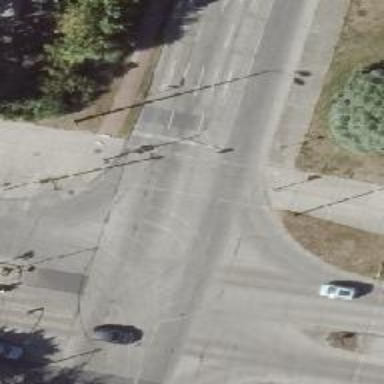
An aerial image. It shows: Road crossing with traffic signals.